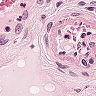
Metastatic tissue present: no